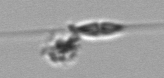
Label: Cylindrotheca